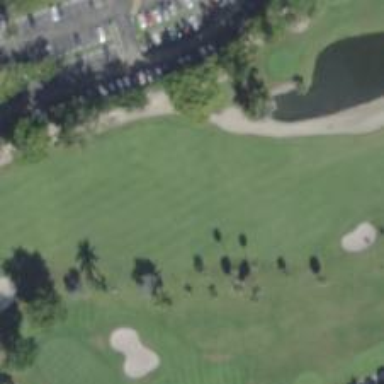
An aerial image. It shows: Golf hole.